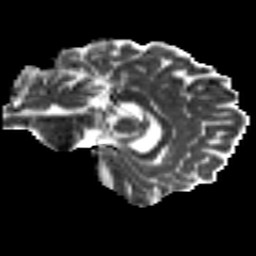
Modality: MD
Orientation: sagittal
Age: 23
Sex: female
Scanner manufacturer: siemens
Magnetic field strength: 3 T
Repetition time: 8.8 s
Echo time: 0.085 s